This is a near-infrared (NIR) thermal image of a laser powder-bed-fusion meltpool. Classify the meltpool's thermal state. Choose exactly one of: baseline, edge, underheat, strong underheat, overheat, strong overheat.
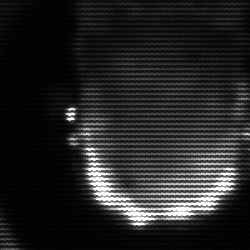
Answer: baseline